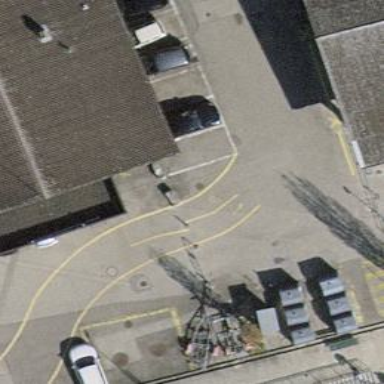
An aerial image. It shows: Bollard barrier.